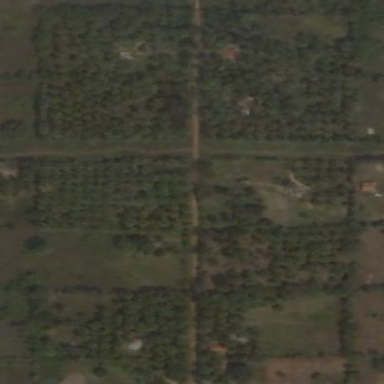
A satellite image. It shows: Orchard with coconut palms.